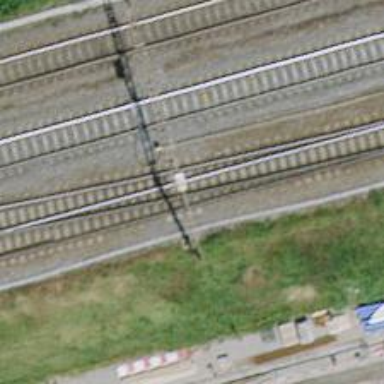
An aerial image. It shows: Rail yard with electrified rails and single track.